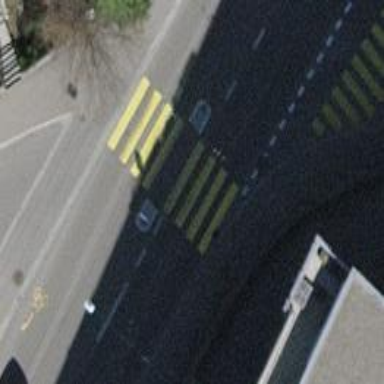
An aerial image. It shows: Marked zebra crossing with island.